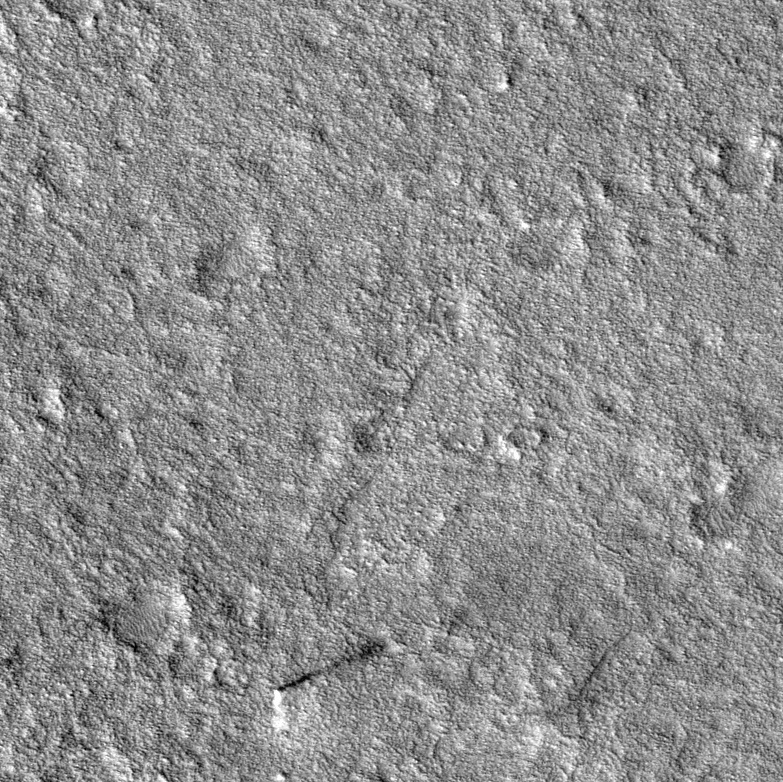
Label: dustdevil